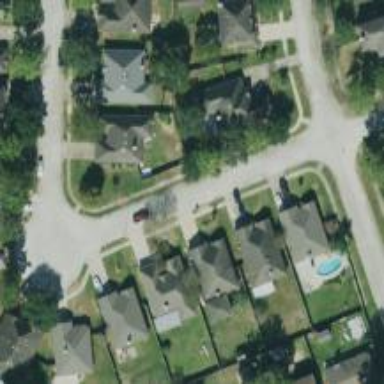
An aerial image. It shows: Residential road with separate sidewalk.